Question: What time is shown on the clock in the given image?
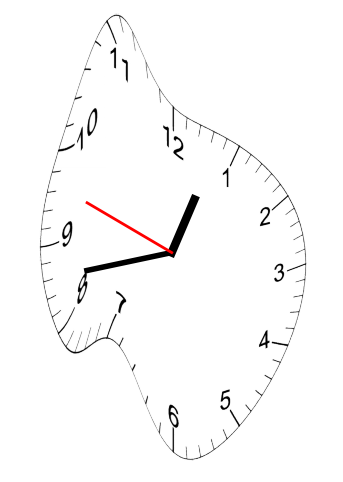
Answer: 12:42:48